高一 · 计数
某城市 100 户居民的月平均用电量（单位：度），以 [160，180），[180，200），[200， $220),[220,240),[240,260),[260,280),[280,300]$ 分组的频率分布直方图如图.

(1) 求直方图中 $\mathrm{x}$ 的值;

(2) 求月平均用电量的众数和中位数（2.2.2 节将学习）;

（3）在月平均用电量为 $[220,240),[240,260),[260,280),[280,300]$ 的四组
用户中，用分层抽样的方法抽取 11 户居民，则月平均用电量在 $[220 ， 240 ）$ 的用户中应抽取多少户?
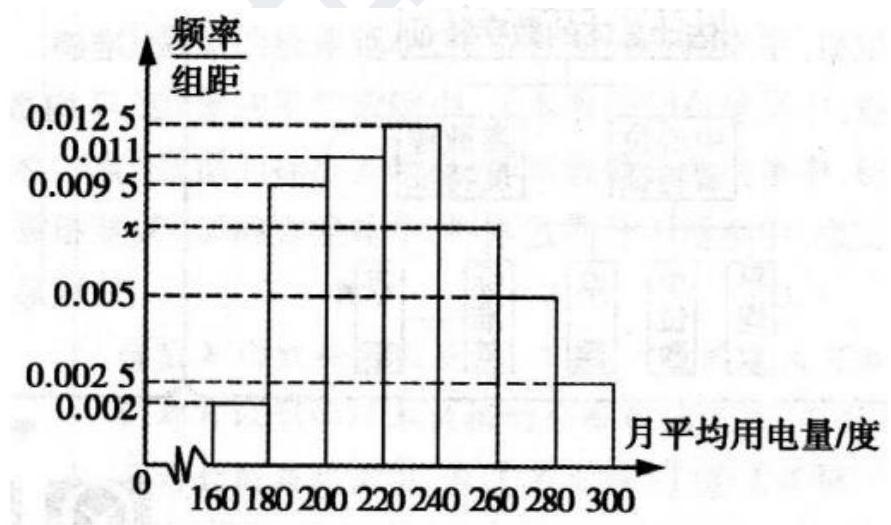
答案: 17.（1） $x=[1-(0.002+0.0095+0.011+0.0125+0.005+0.0025 ） \times 20] \div$ $20=0.0075$.

(2) 由图可知, 最高矩形的数据组为 $[220,240)$, 故月平均用电量的众数为 $220+240-230$.频率分布直方图中, 中位数左边与右边直方图的面积相等, 设中位数为 $\mathrm{y}$, 则 $0.45+$ $(\mathrm{y}-220) \times 0.0125=0.5$, 解得 $\mathrm{y}=224$, 故月平均用电量的中位数为 224 .

（3）由频率分布直方图知, 月平均用电量为 $[220,240),[240,260),[260,280 ）$, $[280,300]$ 的共有 $[(0.0125+0.0075+0.005+0.0025) \times 20] \times 100=55$ （户），其中在 $[220$ ， 240）中的有 $0.0125 \times 20 \times 100=25$ （户）, 因此, 在所抽取的 11 户居民中, 月平均用电量在 $\left[220,240 ）\right.$ 的用户中应抽取 $\frac{25}{55} \times 11=5$ （户）.